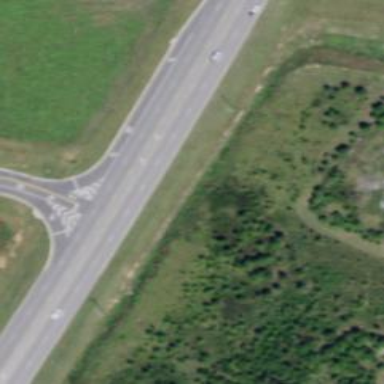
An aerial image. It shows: Asphalt road classified as primary highway.